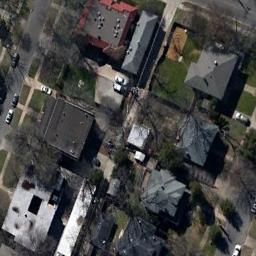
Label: medium_residential